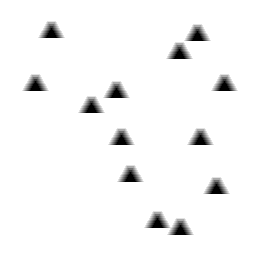
Squares: 0
Triangles: 13
Stars: 0
Total shapes: 13